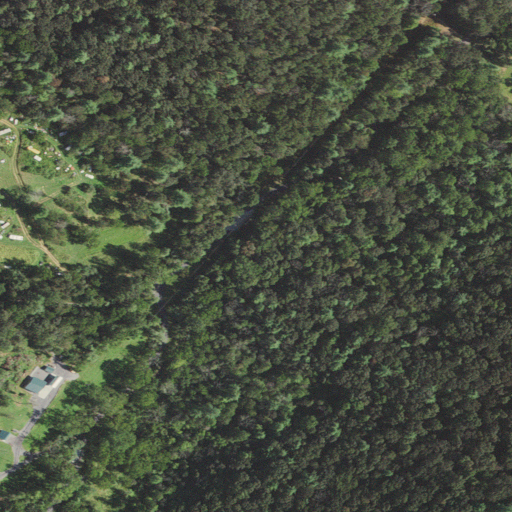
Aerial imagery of valley in Virginia named Spring Run Hollow containing deciduous forest, open development, pasture, mixed forest, and medium intensity development